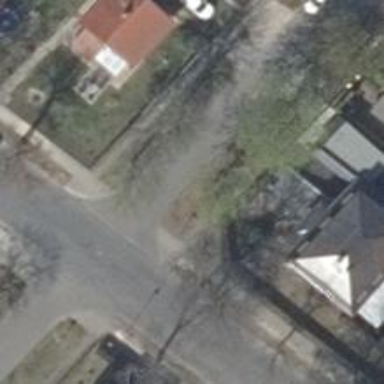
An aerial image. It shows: Unmarked road crossing.